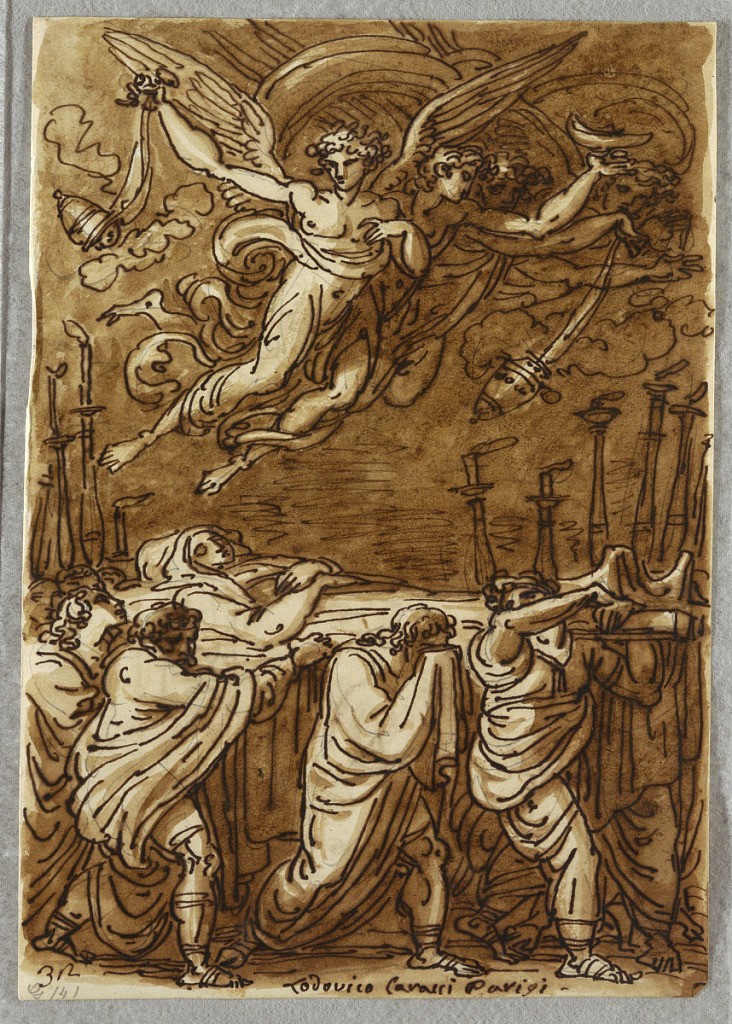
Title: The Apostles Carrying the Body of the Virgin to the Tomb, Study after Lodovico Carracci
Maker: Felice Giani, Italian, 1758–1823
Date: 1813–18
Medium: Pen and brown ink, brush and dark brown wash over black chalk on white laid paper
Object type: Sketchbook folio
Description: Verso: pen and brown ink, Two studies of ceilings ???